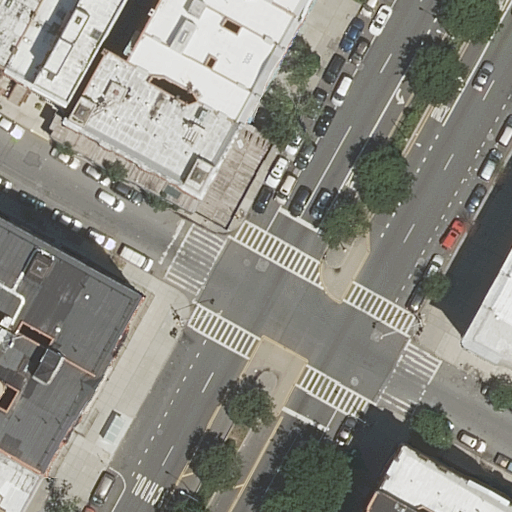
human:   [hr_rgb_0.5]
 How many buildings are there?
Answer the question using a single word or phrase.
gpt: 12

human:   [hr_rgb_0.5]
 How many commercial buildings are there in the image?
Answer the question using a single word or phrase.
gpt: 0

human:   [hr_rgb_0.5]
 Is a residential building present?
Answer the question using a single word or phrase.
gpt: yes

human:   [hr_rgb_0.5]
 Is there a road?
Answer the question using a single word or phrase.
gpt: yes

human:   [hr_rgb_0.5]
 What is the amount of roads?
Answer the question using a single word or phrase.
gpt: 6

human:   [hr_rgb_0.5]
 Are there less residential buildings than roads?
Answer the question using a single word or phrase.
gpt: no

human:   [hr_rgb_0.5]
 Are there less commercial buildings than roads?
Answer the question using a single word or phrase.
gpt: yes

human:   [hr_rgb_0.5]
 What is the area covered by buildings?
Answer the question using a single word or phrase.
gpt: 2054m2

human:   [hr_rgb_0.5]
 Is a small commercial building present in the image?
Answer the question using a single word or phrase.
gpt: no

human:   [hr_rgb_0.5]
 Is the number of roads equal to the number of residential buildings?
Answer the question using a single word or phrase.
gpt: no

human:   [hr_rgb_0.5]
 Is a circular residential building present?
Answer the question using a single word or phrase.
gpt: no

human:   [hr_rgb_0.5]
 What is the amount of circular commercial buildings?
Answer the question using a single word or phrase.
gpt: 0

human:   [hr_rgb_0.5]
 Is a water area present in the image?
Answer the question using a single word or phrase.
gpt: no

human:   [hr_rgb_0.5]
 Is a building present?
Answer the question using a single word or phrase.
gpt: yes

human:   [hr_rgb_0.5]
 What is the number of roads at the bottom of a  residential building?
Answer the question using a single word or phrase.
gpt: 6

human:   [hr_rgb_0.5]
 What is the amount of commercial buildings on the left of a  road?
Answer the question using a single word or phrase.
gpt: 0

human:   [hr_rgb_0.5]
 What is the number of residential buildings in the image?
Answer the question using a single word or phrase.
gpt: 12

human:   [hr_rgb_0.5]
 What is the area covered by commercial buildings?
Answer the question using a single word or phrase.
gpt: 0m2

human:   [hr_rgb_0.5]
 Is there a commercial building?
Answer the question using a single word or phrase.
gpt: no

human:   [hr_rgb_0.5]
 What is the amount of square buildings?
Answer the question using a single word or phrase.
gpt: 0

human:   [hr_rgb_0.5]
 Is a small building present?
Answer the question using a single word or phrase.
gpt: yes

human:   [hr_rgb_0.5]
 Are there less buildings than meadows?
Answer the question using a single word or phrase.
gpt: no

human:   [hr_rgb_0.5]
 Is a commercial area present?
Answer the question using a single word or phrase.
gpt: no

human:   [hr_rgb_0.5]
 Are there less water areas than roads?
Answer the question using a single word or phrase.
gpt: yes

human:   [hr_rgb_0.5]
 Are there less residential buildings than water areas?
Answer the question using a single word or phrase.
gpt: no

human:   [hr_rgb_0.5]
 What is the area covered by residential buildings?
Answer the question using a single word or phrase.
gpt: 2054m2

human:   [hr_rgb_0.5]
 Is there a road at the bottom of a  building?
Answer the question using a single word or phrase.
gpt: yes

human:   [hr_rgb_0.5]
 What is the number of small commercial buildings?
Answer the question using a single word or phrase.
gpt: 0

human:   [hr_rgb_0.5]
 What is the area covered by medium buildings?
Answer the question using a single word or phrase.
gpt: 1808m2

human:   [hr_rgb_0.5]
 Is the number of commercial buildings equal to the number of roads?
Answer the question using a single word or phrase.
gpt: no

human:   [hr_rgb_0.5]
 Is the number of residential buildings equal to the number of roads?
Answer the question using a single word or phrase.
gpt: no

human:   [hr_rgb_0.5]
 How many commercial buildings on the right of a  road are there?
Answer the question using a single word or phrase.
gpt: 0

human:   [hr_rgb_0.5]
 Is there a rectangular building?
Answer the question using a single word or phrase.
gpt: yes

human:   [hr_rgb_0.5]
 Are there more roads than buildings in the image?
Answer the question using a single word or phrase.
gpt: no

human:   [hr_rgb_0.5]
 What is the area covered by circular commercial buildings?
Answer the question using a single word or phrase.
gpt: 0m2

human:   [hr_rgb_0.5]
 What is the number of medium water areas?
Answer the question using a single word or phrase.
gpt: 0

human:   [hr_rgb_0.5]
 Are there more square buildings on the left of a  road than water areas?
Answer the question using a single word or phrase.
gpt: no

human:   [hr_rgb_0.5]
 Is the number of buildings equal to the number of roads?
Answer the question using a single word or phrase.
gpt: no

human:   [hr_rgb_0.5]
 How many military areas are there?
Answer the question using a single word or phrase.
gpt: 0

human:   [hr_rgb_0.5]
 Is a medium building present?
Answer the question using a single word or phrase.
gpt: yes

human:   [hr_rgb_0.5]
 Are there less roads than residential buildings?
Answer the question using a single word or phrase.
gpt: yes

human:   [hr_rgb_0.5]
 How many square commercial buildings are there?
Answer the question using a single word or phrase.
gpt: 0

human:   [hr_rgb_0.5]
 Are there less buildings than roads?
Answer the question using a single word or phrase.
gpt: no

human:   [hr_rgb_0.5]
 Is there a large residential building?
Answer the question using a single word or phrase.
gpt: no

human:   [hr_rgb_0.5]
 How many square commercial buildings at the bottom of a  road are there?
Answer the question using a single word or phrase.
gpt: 0

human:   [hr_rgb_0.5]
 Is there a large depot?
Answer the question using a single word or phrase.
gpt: no

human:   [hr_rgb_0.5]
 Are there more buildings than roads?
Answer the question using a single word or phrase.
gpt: yes

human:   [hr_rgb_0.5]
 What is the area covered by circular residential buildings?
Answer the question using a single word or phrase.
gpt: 0m2

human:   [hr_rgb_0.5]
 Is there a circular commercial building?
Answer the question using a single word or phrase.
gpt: no

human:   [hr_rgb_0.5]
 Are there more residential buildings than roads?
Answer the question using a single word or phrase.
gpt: yes

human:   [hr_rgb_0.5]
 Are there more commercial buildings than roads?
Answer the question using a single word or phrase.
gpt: no

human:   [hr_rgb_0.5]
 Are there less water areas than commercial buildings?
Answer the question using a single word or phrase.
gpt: no

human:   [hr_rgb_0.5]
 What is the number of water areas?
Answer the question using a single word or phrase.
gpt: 0

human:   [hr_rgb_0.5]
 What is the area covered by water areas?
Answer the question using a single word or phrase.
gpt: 0m2

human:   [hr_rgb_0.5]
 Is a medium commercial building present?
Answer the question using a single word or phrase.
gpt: no

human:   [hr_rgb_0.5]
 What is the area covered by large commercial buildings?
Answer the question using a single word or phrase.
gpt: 0m2

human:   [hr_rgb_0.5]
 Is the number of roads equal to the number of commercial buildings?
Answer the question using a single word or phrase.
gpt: no

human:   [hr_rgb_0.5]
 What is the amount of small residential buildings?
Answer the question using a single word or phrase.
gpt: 6

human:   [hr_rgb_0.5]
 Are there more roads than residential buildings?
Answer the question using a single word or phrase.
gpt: no

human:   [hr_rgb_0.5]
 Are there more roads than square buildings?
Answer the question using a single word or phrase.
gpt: yes

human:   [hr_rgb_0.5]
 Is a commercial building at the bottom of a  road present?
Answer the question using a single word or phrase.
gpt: no

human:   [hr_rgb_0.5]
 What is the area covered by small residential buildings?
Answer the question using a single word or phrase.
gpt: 246m2

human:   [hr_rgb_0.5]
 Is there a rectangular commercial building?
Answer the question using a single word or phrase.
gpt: no

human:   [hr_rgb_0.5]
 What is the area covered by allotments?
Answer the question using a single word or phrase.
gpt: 0m2